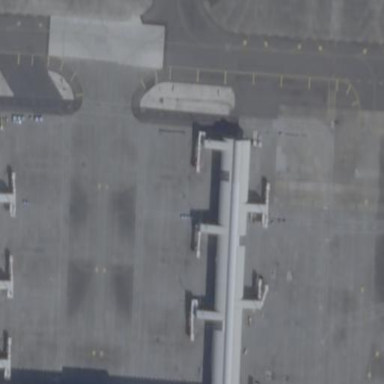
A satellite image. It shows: Apron at the airport.